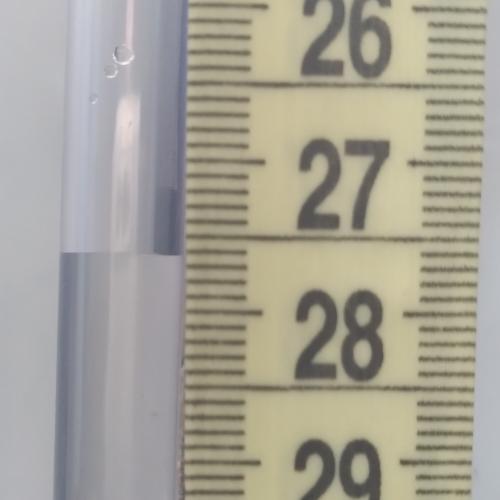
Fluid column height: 27.6 cm